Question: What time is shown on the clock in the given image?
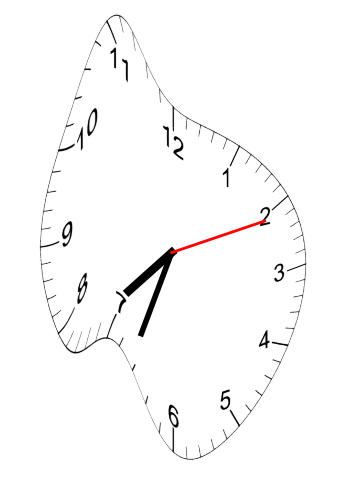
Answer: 07:33:11